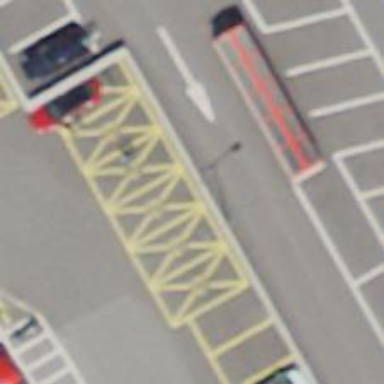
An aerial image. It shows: Charging station.